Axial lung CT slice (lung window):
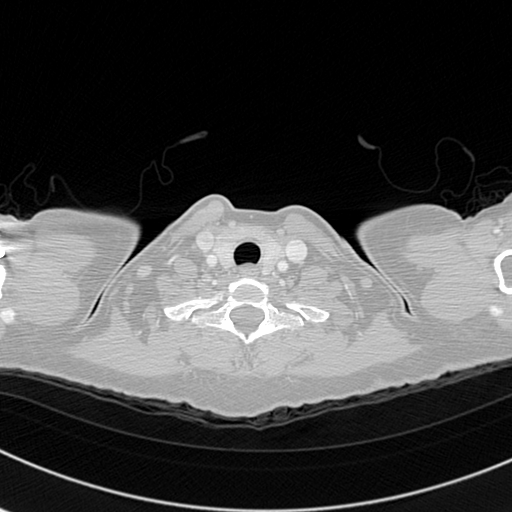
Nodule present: no